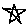
Label: star